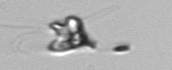
Label: Pyramimonas_longicauda